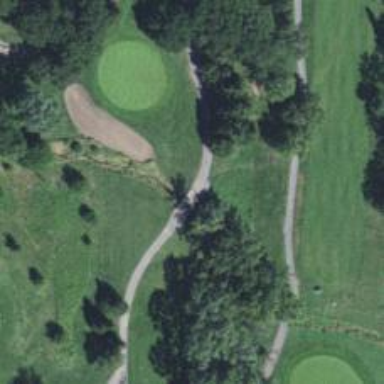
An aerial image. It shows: Service road on bridge designed for golf cartpath.